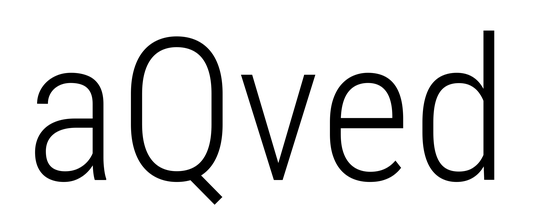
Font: Roboto_Condensed_Light